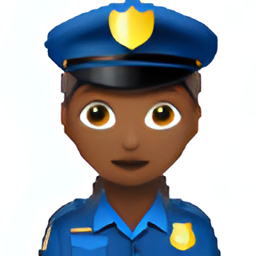
Name: female police officer type 5
Emoji: 👮🏾‍♀️
Group: People & Body
Sub-group: person-role